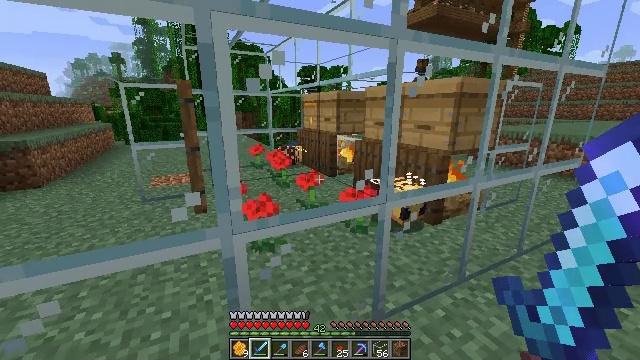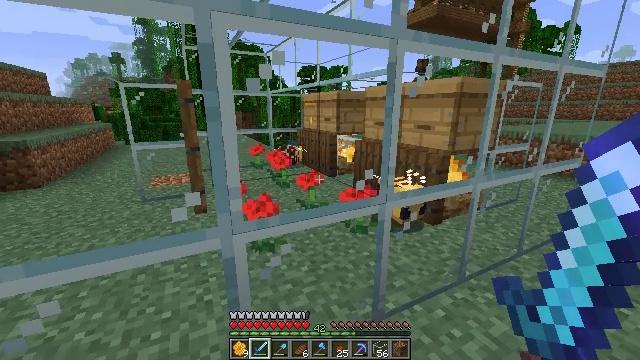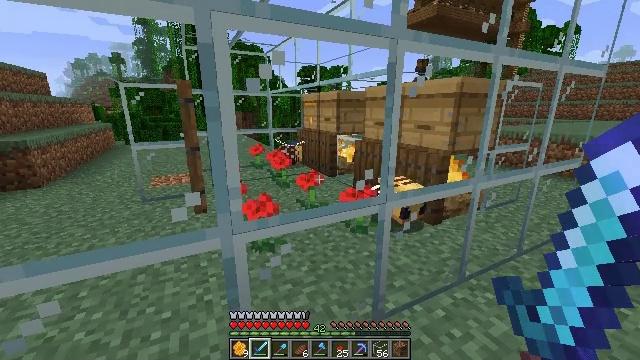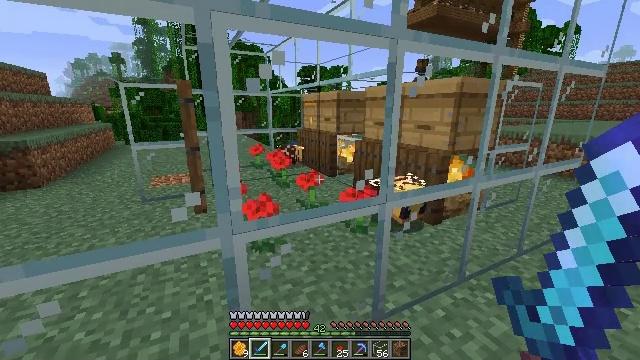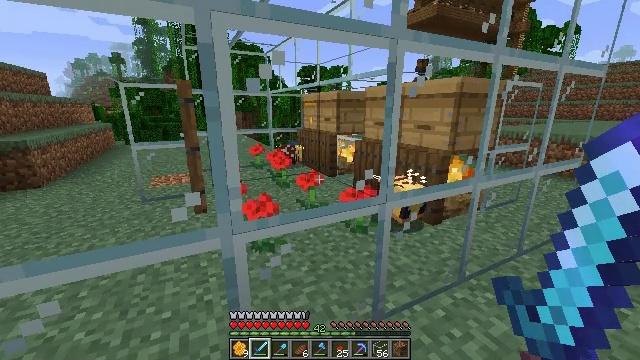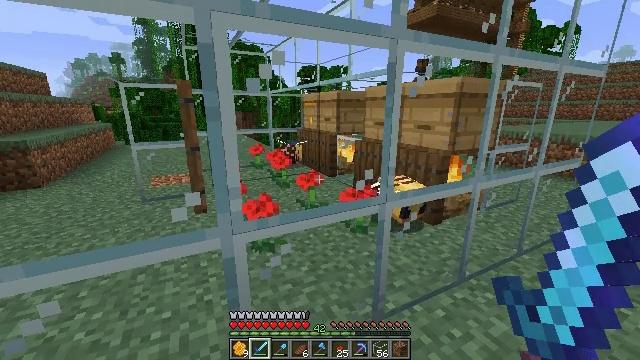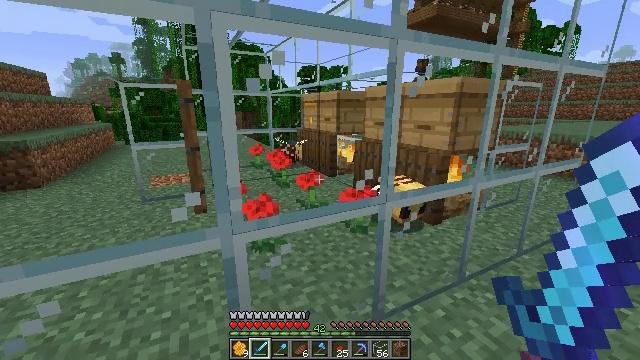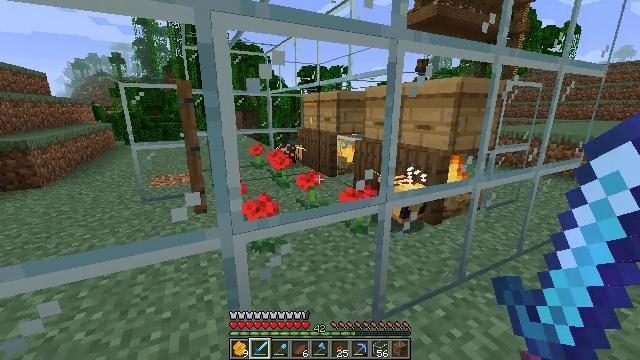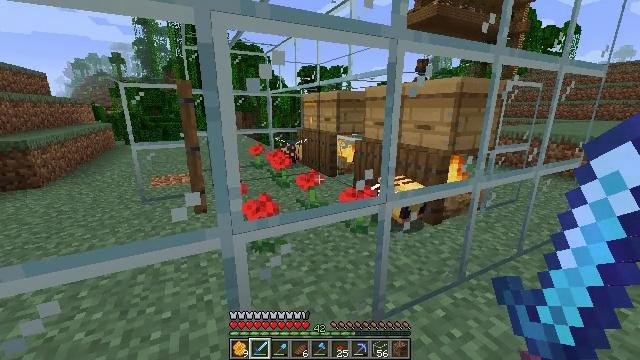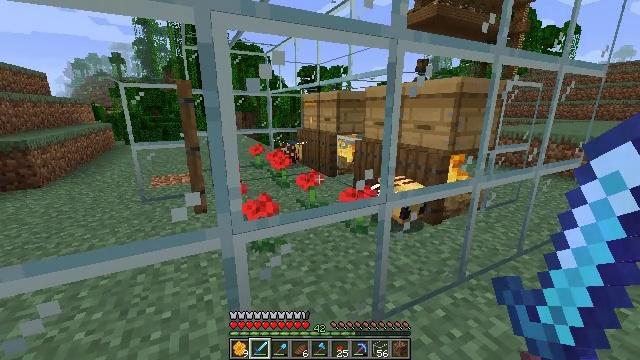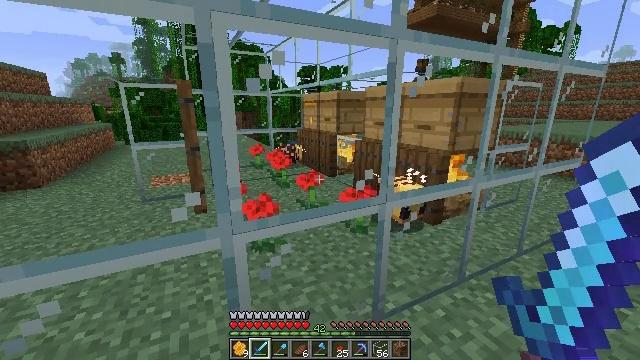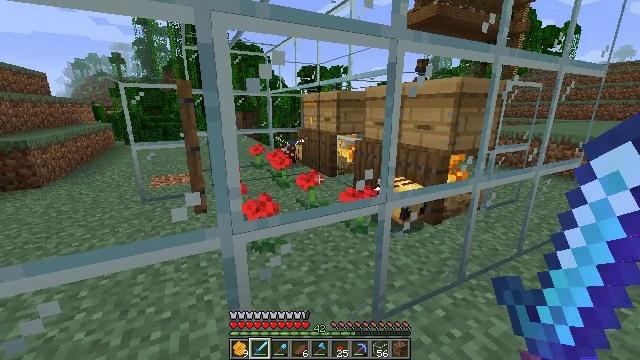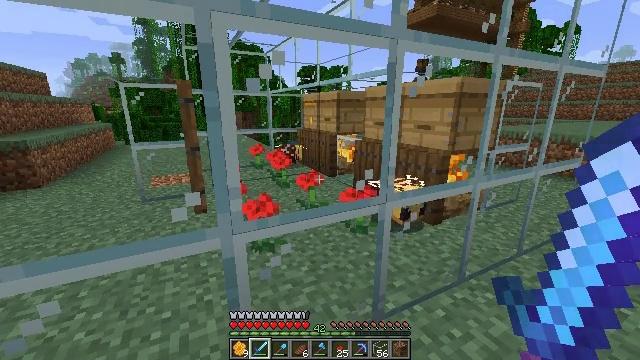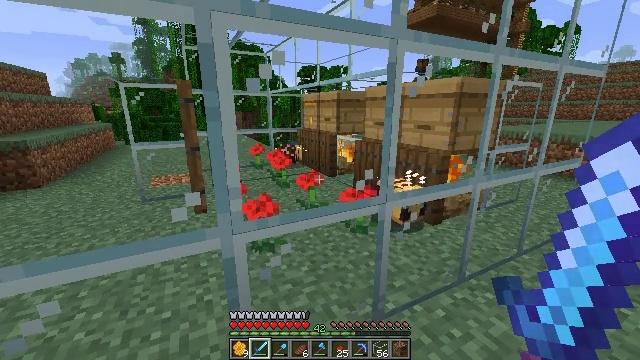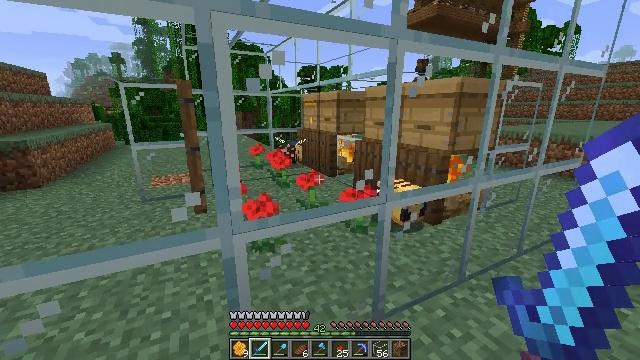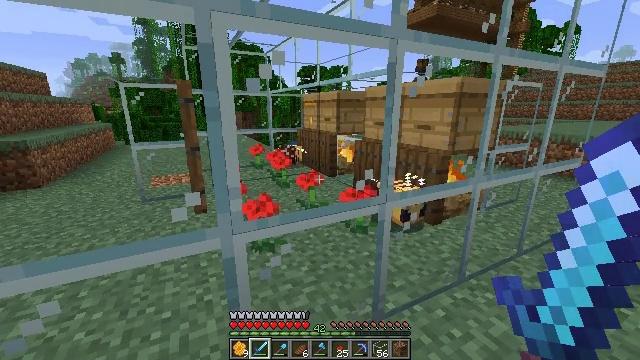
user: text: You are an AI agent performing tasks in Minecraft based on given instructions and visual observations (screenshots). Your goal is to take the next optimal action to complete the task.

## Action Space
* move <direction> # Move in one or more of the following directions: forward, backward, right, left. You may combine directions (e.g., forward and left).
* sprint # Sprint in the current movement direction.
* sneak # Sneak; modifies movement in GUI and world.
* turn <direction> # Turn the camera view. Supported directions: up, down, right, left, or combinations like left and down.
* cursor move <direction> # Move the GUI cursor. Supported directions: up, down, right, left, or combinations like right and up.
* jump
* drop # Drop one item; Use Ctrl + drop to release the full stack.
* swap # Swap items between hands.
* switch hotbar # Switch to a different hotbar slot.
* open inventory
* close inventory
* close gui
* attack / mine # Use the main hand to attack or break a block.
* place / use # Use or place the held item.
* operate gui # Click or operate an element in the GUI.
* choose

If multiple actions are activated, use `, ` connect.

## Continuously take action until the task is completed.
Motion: motion action
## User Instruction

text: Mine the beehive on the tree.
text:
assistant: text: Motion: no_op
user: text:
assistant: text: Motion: no_op
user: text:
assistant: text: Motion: no_op
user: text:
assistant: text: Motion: no_op
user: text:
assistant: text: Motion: no_op
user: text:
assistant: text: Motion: no_op
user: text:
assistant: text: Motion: no_op
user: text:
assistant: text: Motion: no_op
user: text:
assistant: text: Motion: no_op
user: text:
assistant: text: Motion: no_op
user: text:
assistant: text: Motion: no_op
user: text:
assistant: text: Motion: no_op
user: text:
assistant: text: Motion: no_op
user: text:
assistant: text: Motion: no_op
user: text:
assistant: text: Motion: no_op
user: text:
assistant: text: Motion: no_op
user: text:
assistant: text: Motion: no_op
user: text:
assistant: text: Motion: no_op
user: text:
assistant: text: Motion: turn left
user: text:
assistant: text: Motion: turn left
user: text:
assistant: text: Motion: turn left and up
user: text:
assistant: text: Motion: turn left and up
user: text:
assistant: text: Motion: turn left and up
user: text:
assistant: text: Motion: turn left
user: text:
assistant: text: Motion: no_op
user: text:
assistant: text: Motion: no_op
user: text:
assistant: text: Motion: move left
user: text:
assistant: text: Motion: move left
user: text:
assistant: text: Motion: move left
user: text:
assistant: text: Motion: move left, turn right